Question: I need to put in Bootstrap 3. Here is what I tried : <URL>.

Unfortunately, when I click on the the second dropdown, it is not displayed.
---
HTML :
'''
<div class="navbar navbar-default navbar-fixed-top" role="navigation">
<div class="container">
<div>
<ul class="nav navbar-nav">
<li class="dropdown"> <a href="#" class="dropdown-toggle" data-toggle="dropdown">Settings<span class="caret"></span></a>
<ul class="dropdown-menu" role="menu">
<li><a href="#">Edit</a>
</li>
<li><a href="#">Delete</a>
</li>
<li class="dropdown"> <a href="#" class="dropdown-toggle" data-toggle="dropdown">Visible by friends<span class="caret"></span></a>
<ul class="dropdown-menu" role="menu">
<li><a href="#">Visible by friends</a>
</li>
<li><a href="#">Visible by me only</a>
</li>
<li><a href="#">Visible by anyone</a>
</li>
</ul>
</li>
</ul>
</li>
</ul>
</div>
</div>
</div>
'''
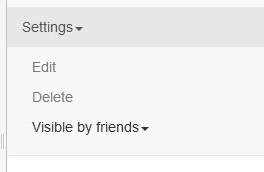
Answer: You could try triggering the dropdown on the inner modal manually. See <URL>
Js:
'''
$('.dropdown li').click(function (e) {
e.stopPropagation();
});
$('.dropdown-inner').click(function (e) {
e.stopPropagation();
$(this).toggleClass('open').trigger('shown.bs.dropdown');
});
'''
HTML:
'''
<div class="navbar navbar-default navbar-fixed-top" role="navigation">
<div class="container">
<div>
<ul class="nav navbar-nav">
<li class="dropdown"> <a href="#" class="dropdown-toggle" data-toggle="dropdown">Settings<span class="caret"></span></a>
<ul class="dropdown-menu" role="menu">
<li><a href="#">Edit</a>
</li>
<li><a href="#">Delete</a>
</li>
<li class="dropdown-inner"> <a href="#" class="dropdown-toggle-inner">Visible by friends<span class="caret"></span></a>
<ul class="dropdown-menu" role="menu">
<li><a href="#">Visible by friends</a>
</li>
<li><a href="#">Visible by me only</a>
</li>
<li><a href="#">Visible by anyone</a>
</li>
</ul>
</li>
</ul>
</li>
</ul>
</div>
</div>
'''